Question: I checked to see if the terminal recognized g++/gcc and it did, but I can't build and run in xcode. Every time I try to do it I get this...

Xcode used to build and run properly on my computer and then I reinstalled xcode to get some extra features that I didn't have (iOS SDK). Also, I wanted to fix this <URL>.
Before this problem, I had an alternate problem where I had already 2 versions of xcode on my computer, and I had to change my .bash_profile to this to fix the problem (g++/gcc not recognized in terminal)
'''
export PATH=$PATH:$M2
export PATH=/Developer/usr/bin:${PATH}
export MANPATH=/Developer/usr/share/man:${MANPATH}
'''
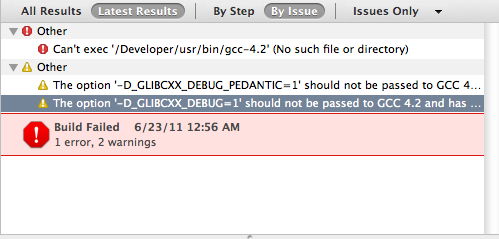
Answer: The problem was that I didn't have a gcc-4.2 and g++-4.2 in '/Developer/usr/bin'. Instead I had i686-apple-darwin10-g++-4.2 and i686-apple-darwin10-gcc-4.2 and a bunch of other similar files, which I thought were the same thing as gcc-4.2/g++4.2. Apparently I could still compile and run in the shell with this, but Xcode needed those specific files. I just searched for gcc-4.2/g++4.2 using finder and I copied and pasted the files into '/Developer/usr/bin'. Problem solved.